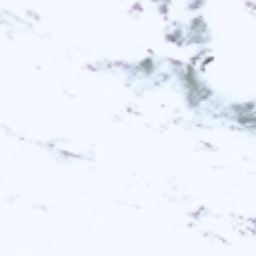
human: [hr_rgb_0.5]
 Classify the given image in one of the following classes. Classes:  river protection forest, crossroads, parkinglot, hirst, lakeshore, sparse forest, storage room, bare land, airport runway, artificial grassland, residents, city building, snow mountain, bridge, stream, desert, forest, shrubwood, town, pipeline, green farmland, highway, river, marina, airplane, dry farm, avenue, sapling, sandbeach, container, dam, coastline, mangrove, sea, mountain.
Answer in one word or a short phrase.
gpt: snow mountain